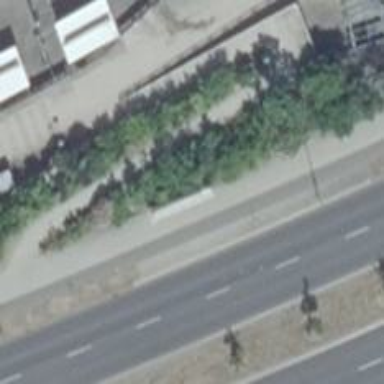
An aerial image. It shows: Shelter located by platform on the road.